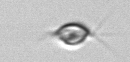
Label: Chrysochromulina